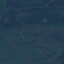
Label: Forest